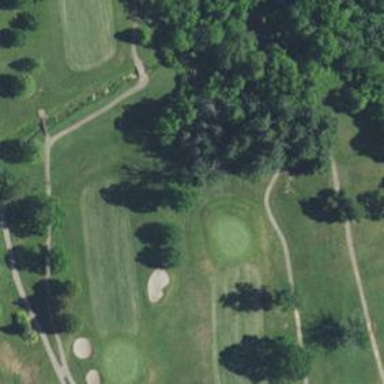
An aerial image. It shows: View of golf hole.